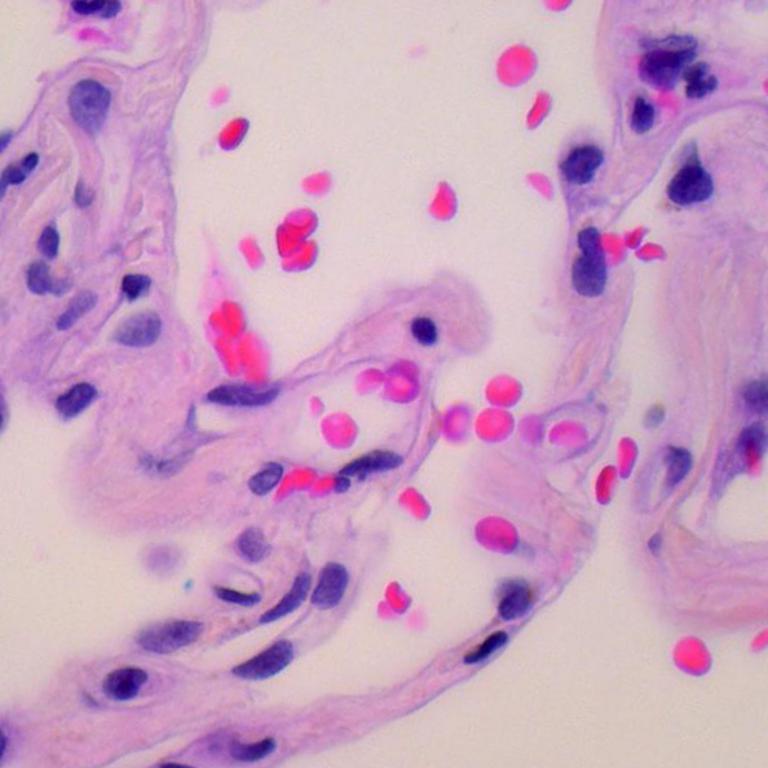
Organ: lung
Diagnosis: benign